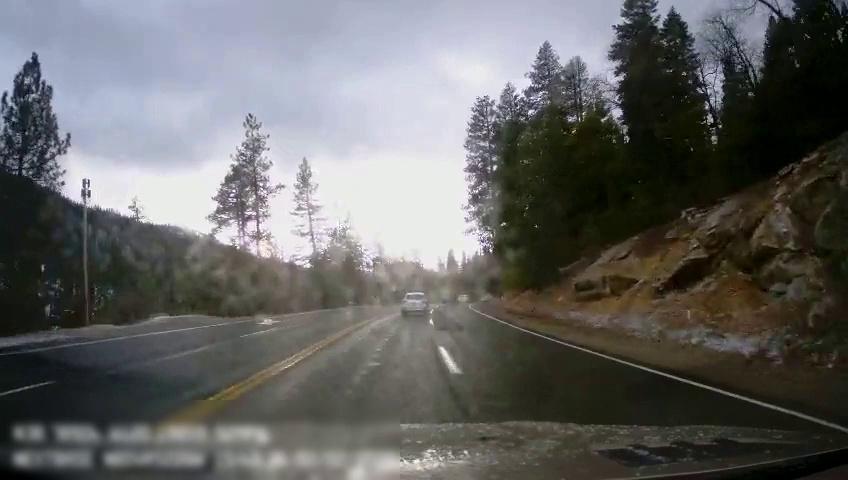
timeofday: Day
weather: Cloudy
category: Drivable Space
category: Vehicles | Car
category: Vehicles | Car
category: Lanes | Current Lane
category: Lanes | Current Lane
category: Lanes | Opposite Lane
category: Lanes | Opposite Lane
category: Lanes | Current Lane
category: Lanes | Opposite Lane